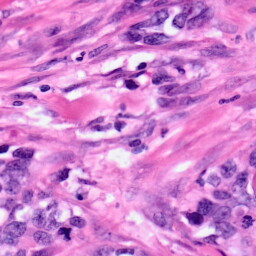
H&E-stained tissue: Pancreatic